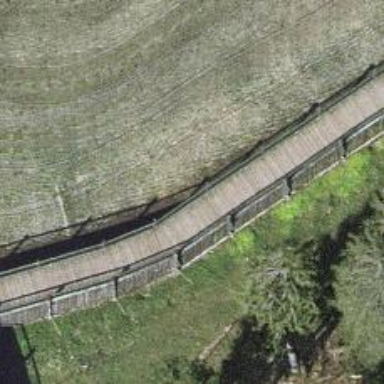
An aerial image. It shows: Fence.